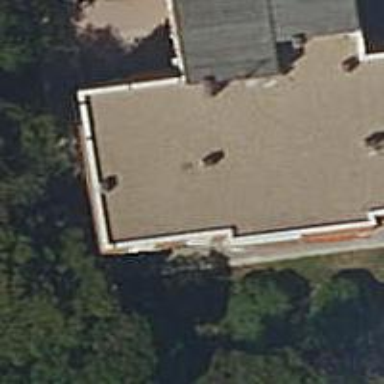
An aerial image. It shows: Kindergarten.